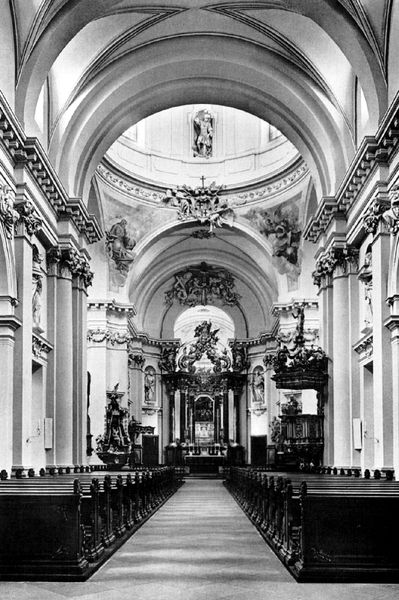
Titel: Fulda, Dom
Künstler: Johann Dientzenhofer
Standort: Fulda (EU - D - H)
Schlagwörter: fenster, licht, säule, säulen, barock, kirche, statue, schiff, bogen, bank, figuren, kuppel, gestühl, stuck, plastik, foto, bögen, gewölbe, kirch, schwarz-weiß, zwickel, altar, bänke, kapitelle, kathedrale, photo, kirchenschiff, mittelgang, gesims, skulpturen, kanzel, kreuzgewölbe, rotunde, vierung, längsschiff, halbsäulen, hauthaus, kanzeln, stuhlung